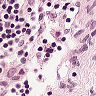
Metastatic tissue present: no